Field crop: maize
Growth stage: 2
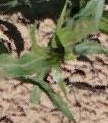
Species: maize